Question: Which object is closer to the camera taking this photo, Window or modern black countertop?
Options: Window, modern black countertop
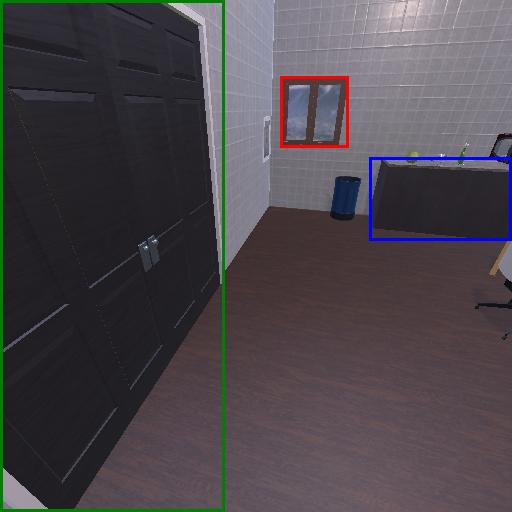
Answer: Window